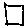
Label: square